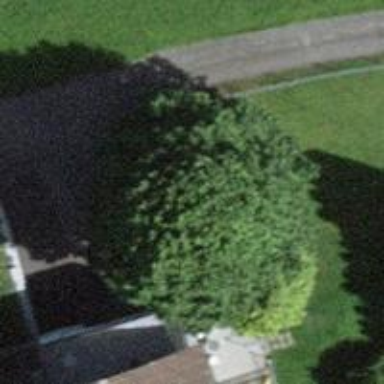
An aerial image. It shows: Needle-leaved tree in its natural environment.